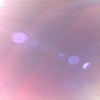
Label: sunburn